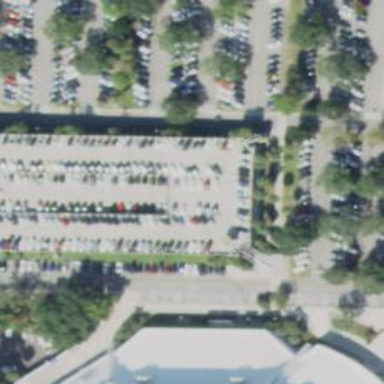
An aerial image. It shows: Multi-storey parking facility.